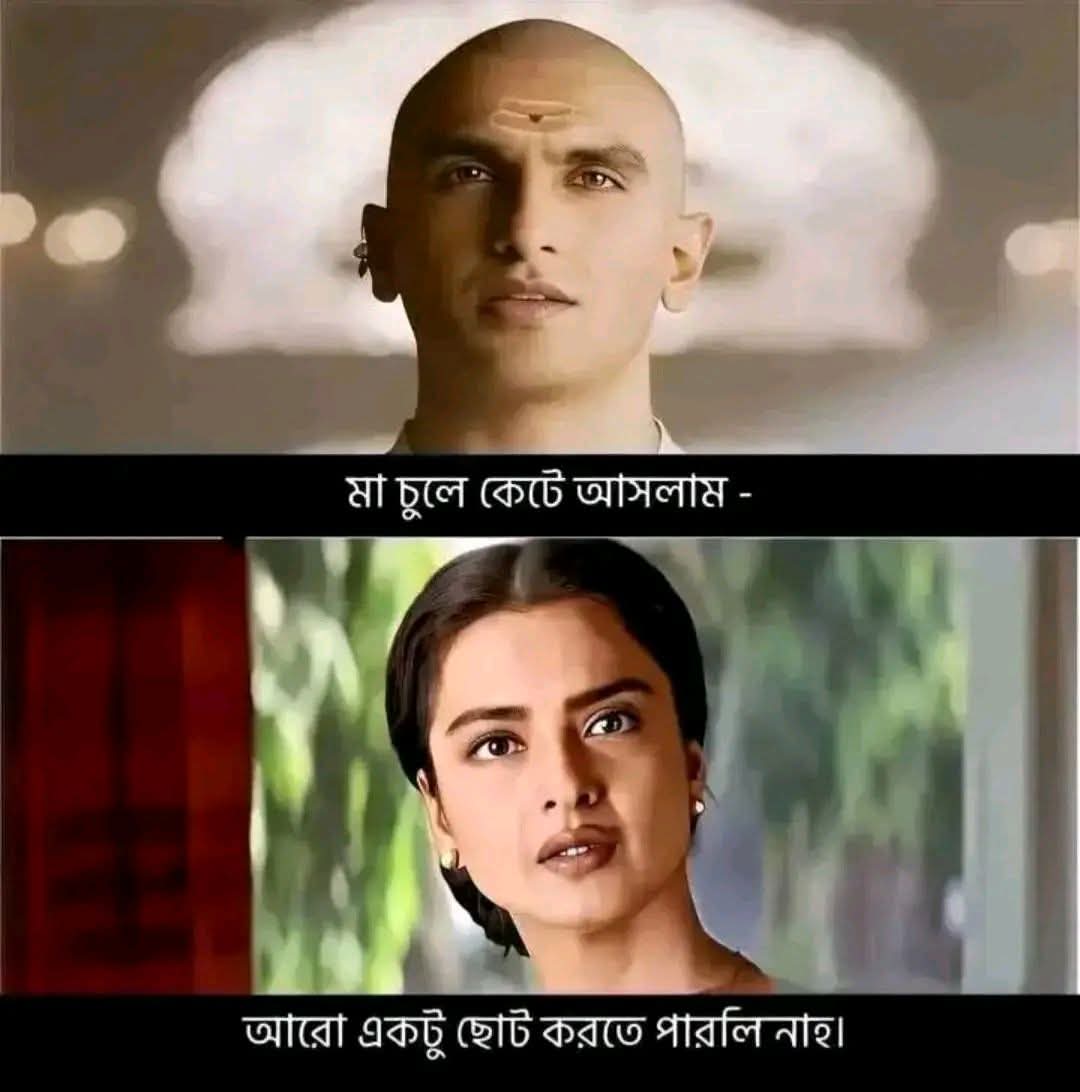
Text: মা চুলে কেটে আসলাম -
আরো একটু ছোট করতে পারলি নাহ।
Label: Non Hate